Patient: sex M, age 62
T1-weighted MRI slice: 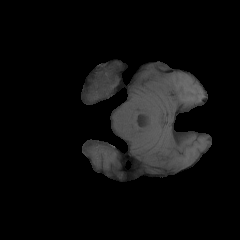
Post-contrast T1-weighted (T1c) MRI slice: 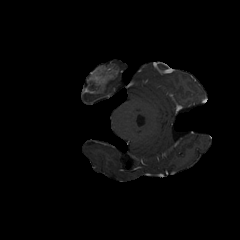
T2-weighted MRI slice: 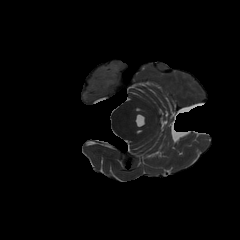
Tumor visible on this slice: yes
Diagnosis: Glioblastoma, IDH-wildtype
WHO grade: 4